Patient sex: F
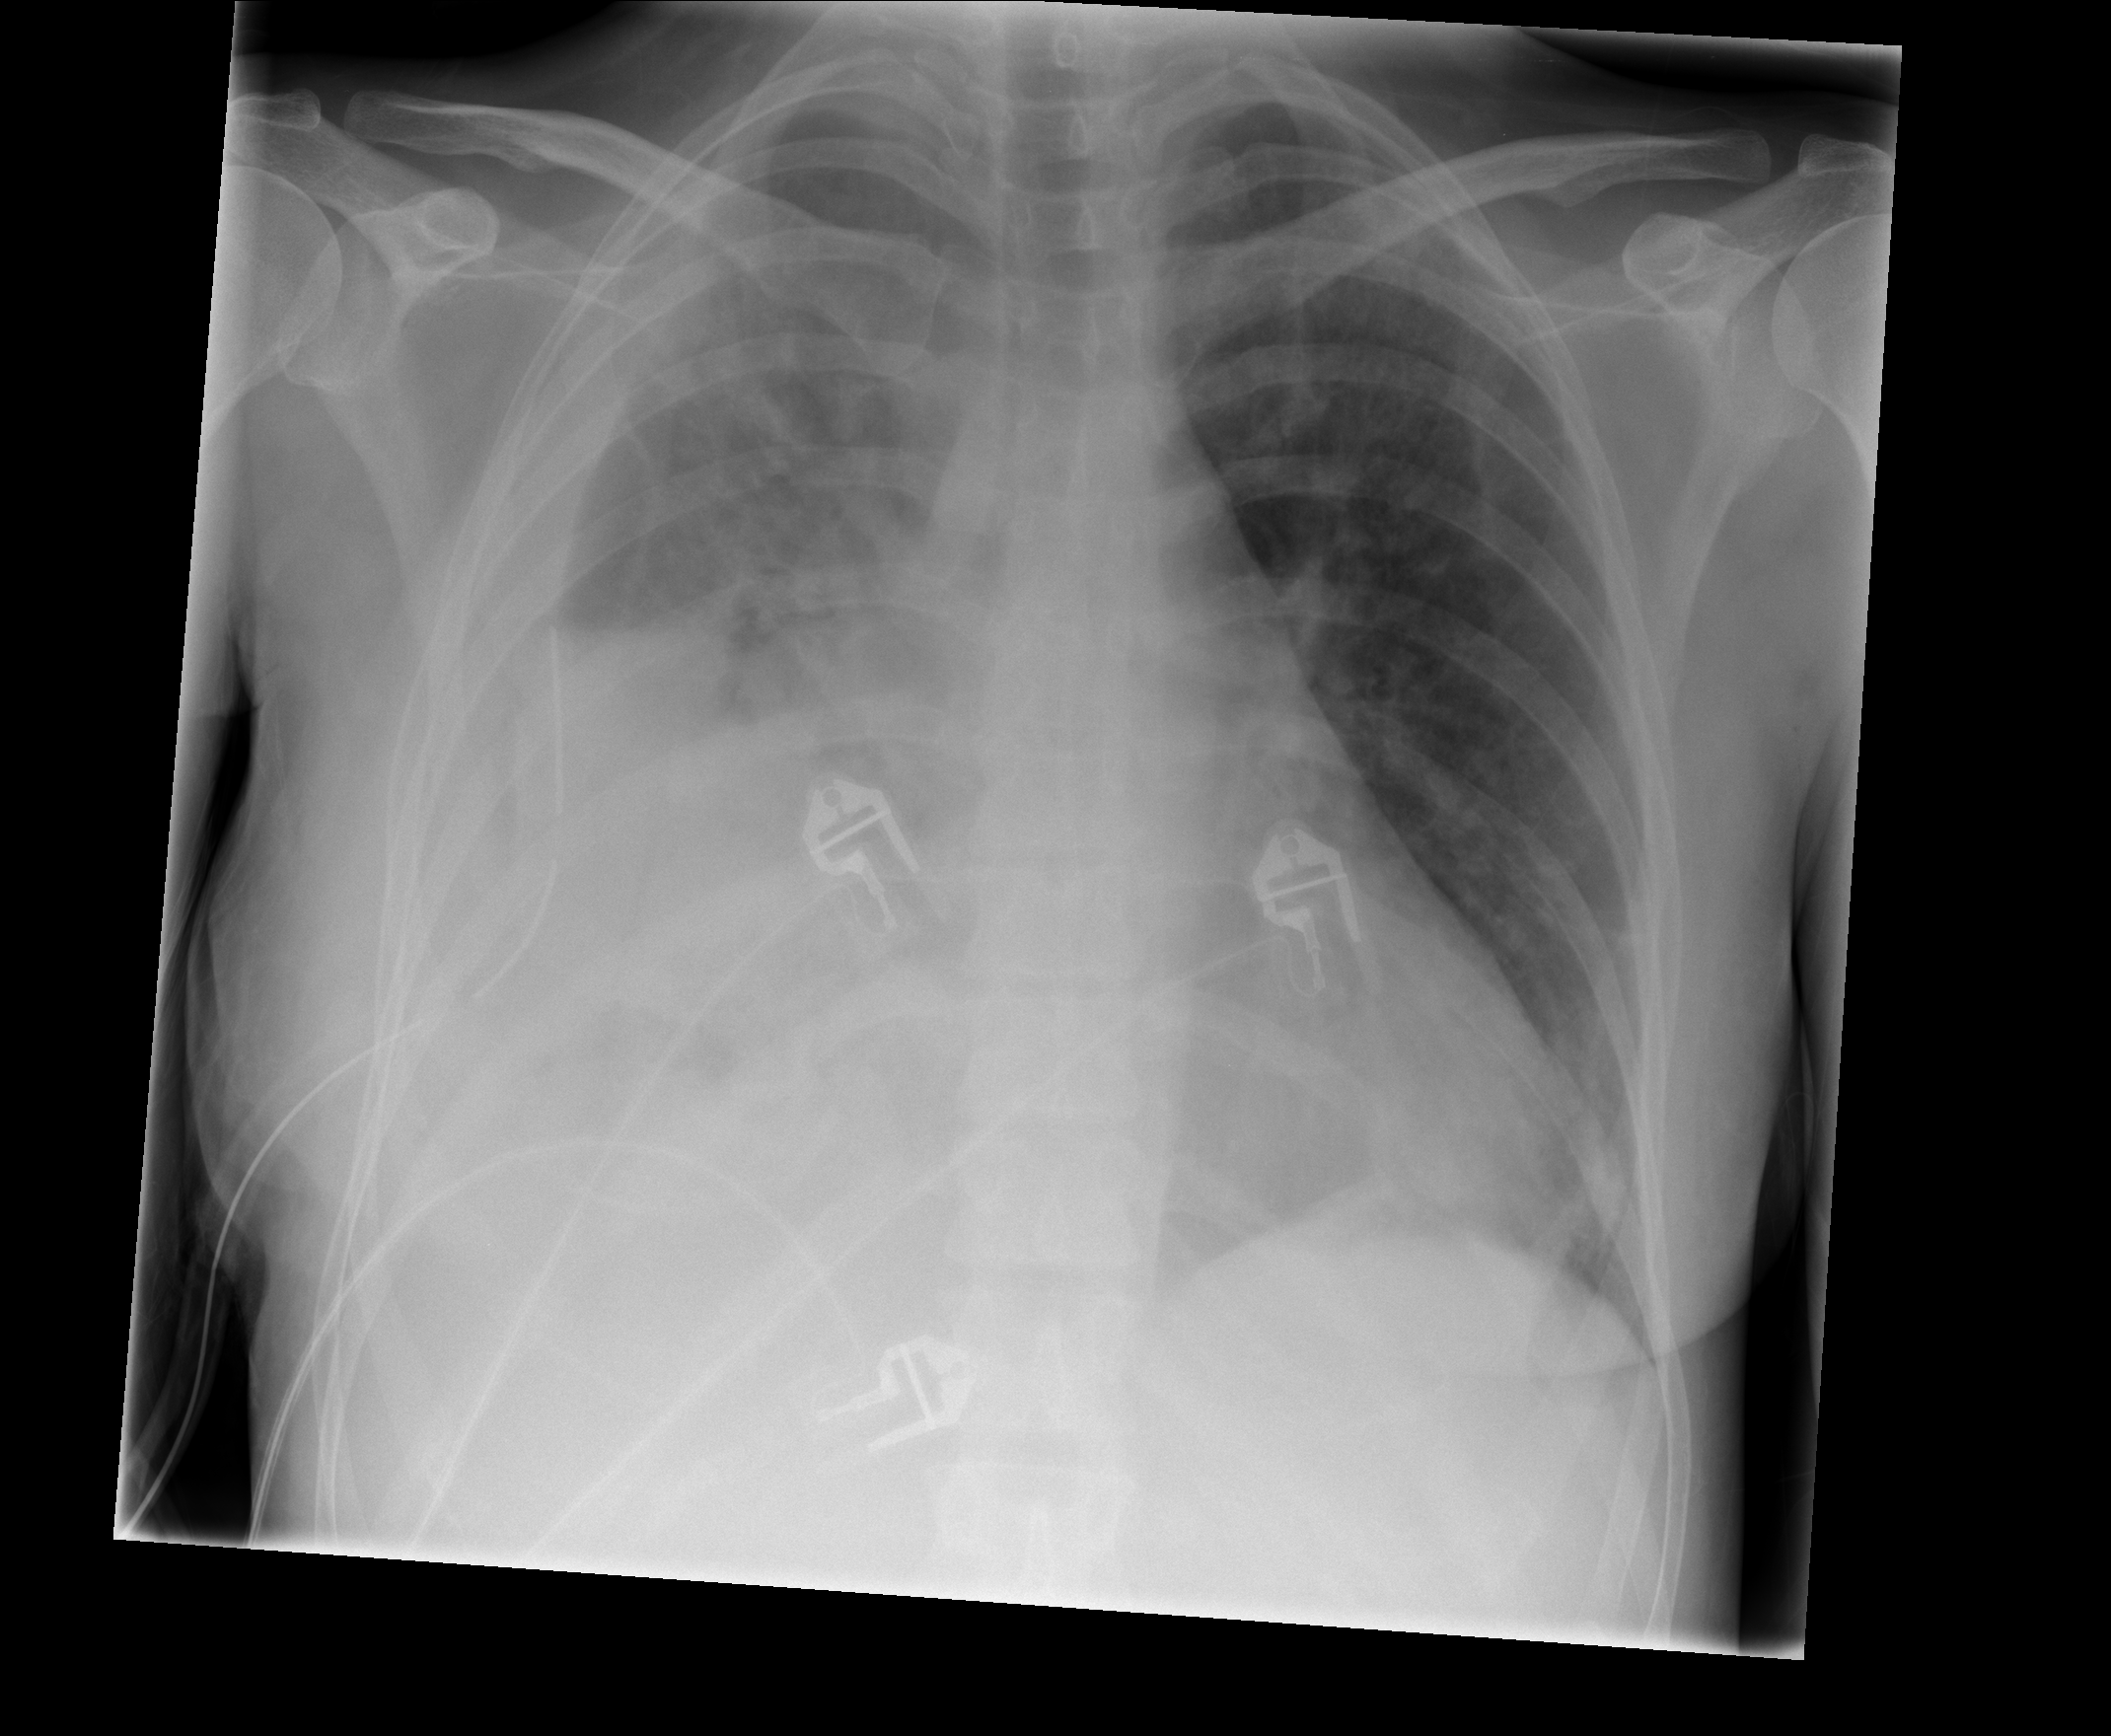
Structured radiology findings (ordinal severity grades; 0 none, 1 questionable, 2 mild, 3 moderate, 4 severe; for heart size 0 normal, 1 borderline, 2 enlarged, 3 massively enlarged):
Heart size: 1
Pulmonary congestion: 2
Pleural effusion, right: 3
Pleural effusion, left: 0
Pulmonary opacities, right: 2
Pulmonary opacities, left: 2
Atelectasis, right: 3
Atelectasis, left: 0